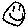
Label: smiley face